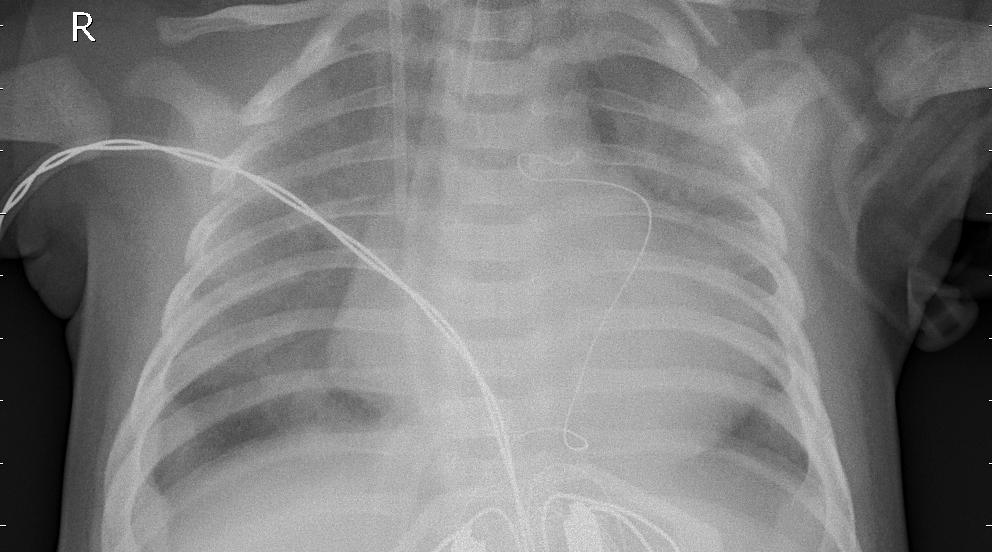
Diagnosis: PNEUMONIA